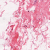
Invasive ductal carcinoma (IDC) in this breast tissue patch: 0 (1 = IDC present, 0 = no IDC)